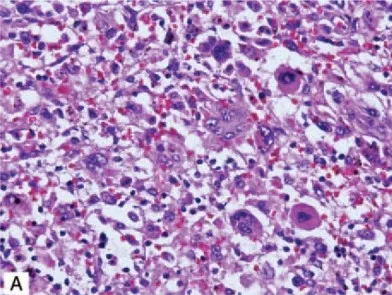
(A) The spleen shows atypical histiocytes with nuclear polylobulation and anaplasia and erythrophagocytosis (H&E stain, 400x).
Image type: pathology (h&e)